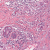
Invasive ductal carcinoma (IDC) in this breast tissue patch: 1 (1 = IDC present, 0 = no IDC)